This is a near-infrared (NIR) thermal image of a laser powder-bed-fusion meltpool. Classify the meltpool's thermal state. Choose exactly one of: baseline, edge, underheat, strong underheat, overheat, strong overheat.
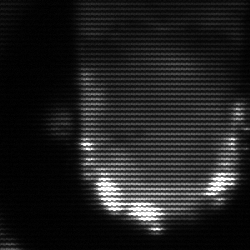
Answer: baseline